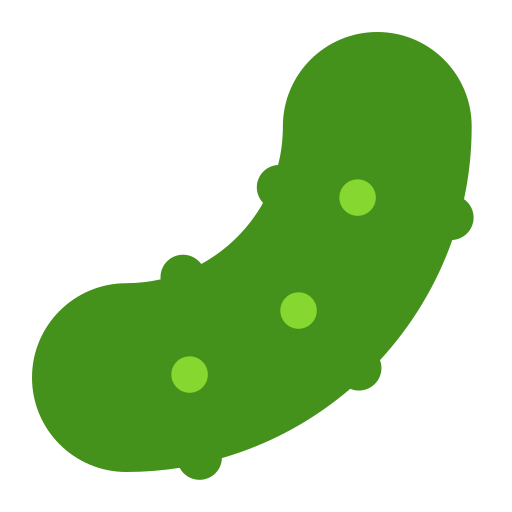
cucumber flat